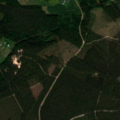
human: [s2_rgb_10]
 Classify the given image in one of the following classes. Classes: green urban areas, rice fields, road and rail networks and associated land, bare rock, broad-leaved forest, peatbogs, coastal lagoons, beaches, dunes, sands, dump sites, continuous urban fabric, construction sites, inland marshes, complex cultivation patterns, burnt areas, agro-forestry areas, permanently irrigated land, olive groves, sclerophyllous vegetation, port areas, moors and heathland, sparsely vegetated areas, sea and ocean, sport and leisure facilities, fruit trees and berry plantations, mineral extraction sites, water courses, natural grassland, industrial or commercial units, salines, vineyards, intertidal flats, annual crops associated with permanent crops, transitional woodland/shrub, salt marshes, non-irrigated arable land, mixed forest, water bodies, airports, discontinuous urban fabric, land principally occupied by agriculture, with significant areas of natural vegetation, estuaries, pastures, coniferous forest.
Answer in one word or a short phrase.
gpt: non-irrigated arable land, coniferous forest, mixed forest, transitional woodland/shrub